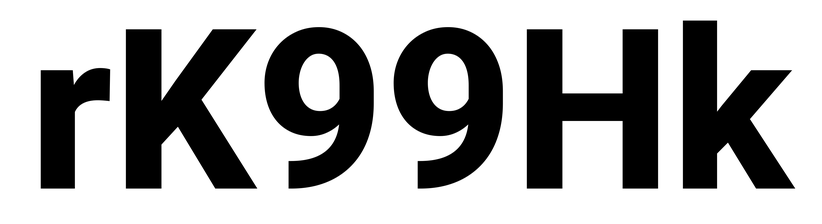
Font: Roboto_ExtraBold